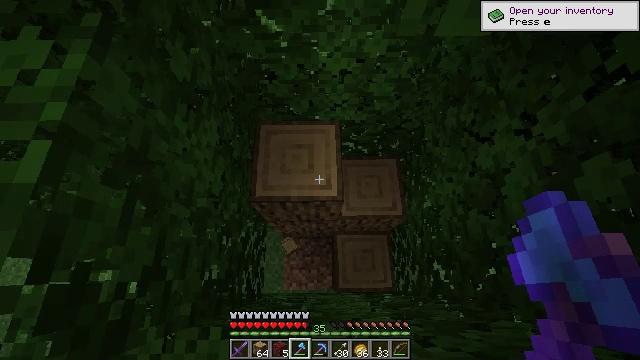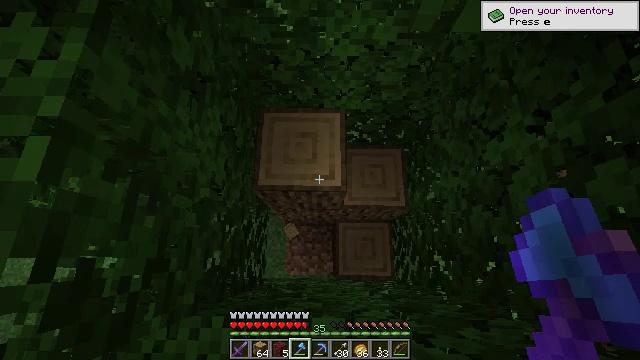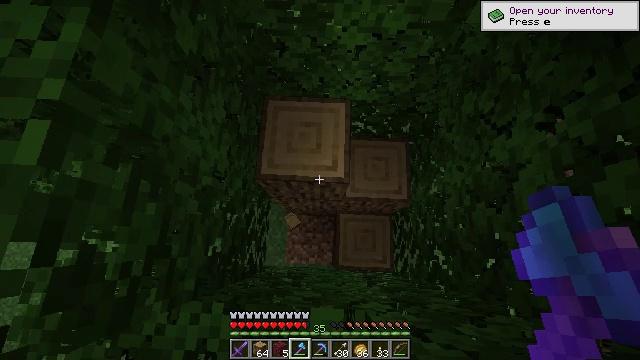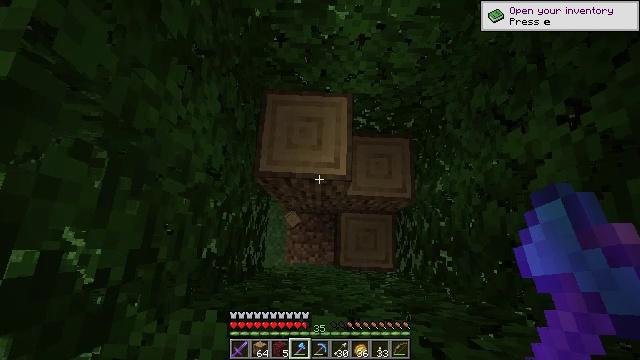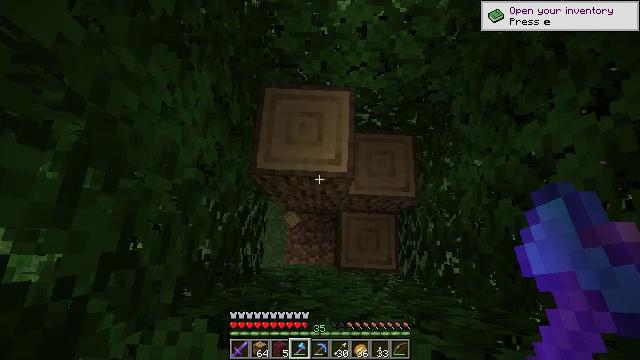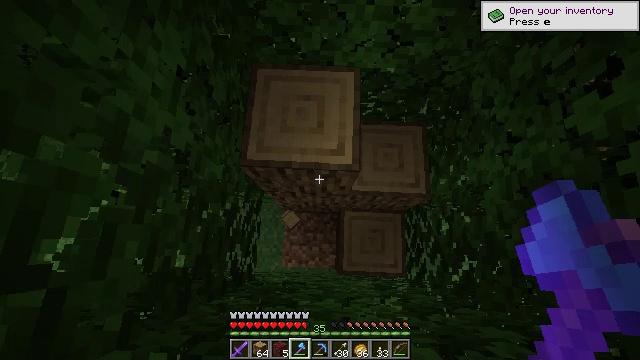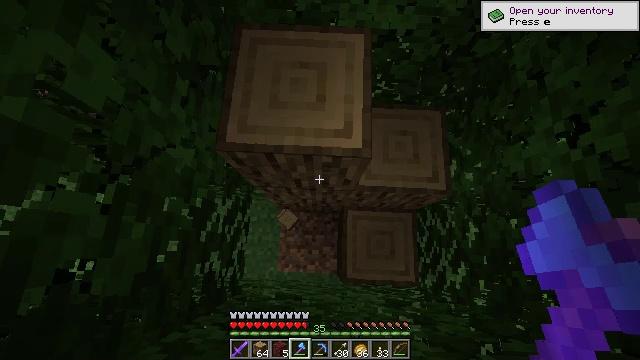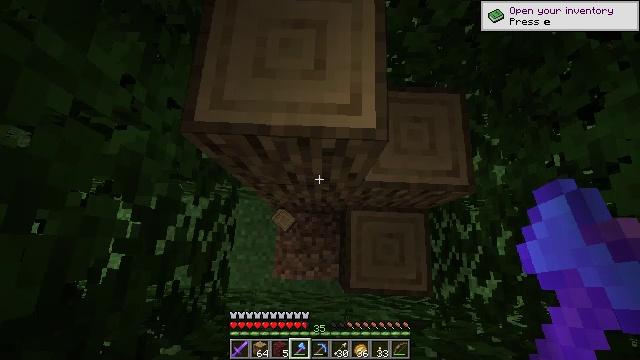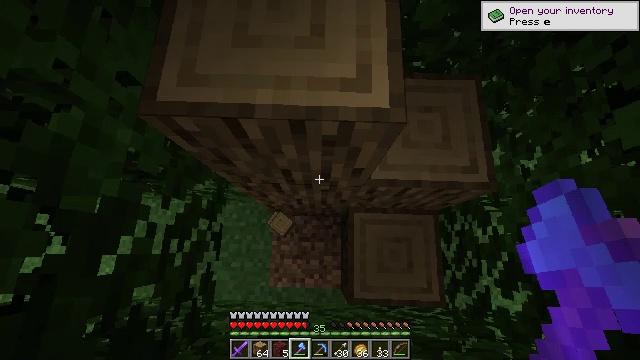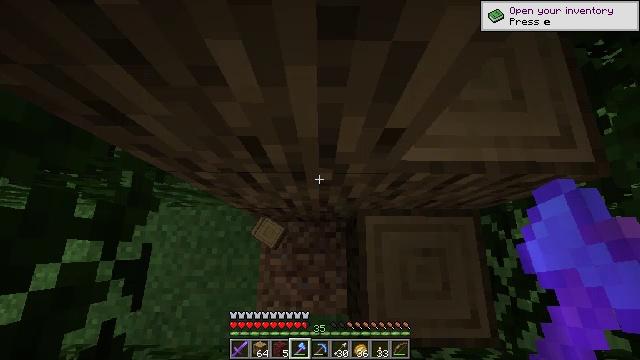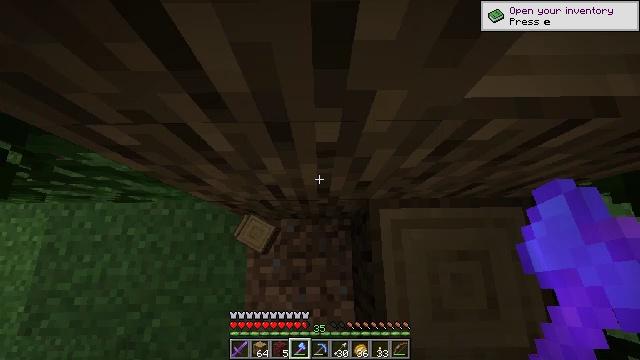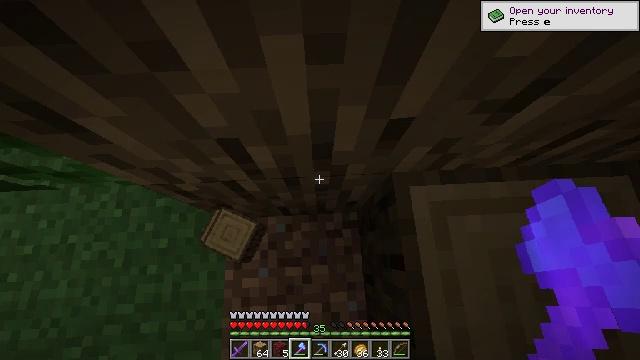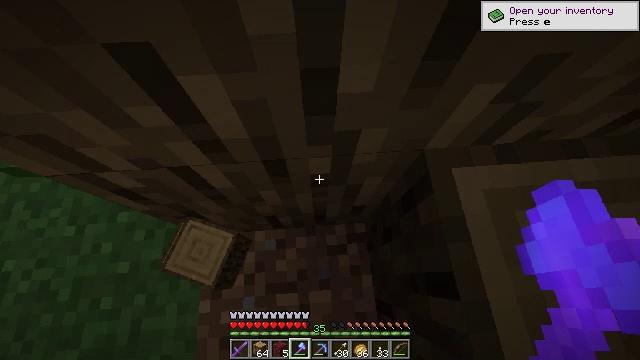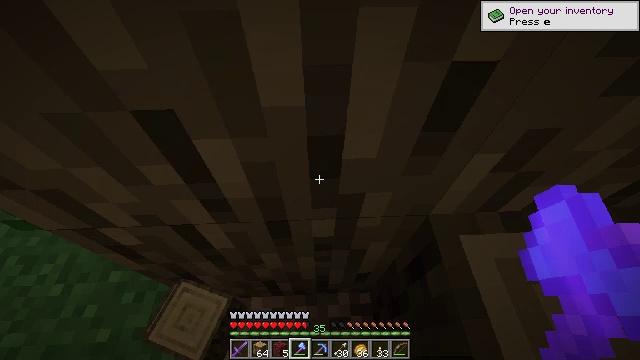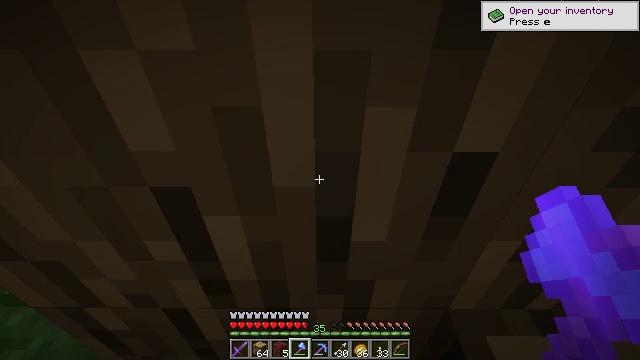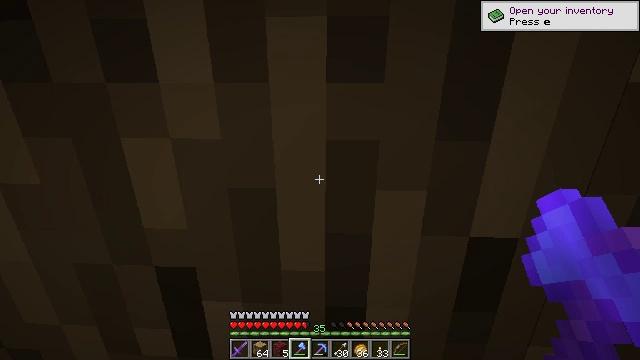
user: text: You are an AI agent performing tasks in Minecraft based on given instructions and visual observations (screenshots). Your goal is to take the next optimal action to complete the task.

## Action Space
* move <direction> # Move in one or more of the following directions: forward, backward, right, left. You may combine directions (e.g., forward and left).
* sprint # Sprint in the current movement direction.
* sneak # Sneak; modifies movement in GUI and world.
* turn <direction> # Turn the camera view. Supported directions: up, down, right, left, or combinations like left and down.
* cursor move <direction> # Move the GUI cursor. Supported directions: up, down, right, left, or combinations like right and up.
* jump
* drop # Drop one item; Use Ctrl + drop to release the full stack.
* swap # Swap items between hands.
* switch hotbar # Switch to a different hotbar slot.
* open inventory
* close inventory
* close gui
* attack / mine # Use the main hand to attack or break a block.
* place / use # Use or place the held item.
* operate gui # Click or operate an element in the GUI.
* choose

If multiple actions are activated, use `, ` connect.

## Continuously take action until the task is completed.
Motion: motion action
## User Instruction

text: Collect oak log for crafting.
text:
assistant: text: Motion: turn left and down
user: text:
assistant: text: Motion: turn left and down
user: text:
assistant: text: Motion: no_op
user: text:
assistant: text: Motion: no_op
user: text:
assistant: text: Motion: move forward
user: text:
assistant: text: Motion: move forward
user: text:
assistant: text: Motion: move forward
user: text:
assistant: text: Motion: move forward
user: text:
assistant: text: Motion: move forward, turn right
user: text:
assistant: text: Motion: move forward, turn right
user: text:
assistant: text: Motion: turn right
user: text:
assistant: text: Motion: turn right and up
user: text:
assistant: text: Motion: turn left and up
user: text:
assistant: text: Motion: turn left and up
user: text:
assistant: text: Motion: turn left and up
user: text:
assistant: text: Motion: turn up, attack / mine
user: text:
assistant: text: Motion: turn up, attack / mine
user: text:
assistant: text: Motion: turn right and up, attack / mine
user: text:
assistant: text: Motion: turn up, attack / mine
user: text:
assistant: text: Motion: attack / mine
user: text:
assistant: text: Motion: turn right, attack / mine
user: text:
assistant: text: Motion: move back, turn right, attack / mine
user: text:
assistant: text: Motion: move back, turn right, attack / mine
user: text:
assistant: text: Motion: move back, turn right, attack / mine
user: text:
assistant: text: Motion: turn right, attack / mine
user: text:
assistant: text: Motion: turn right, attack / mine
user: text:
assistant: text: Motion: turn right, attack / mine
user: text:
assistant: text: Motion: turn right and down, attack / mine
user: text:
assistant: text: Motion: turn right and down, attack / mine
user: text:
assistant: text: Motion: turn right and down, attack / mine